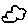
Label: cloud